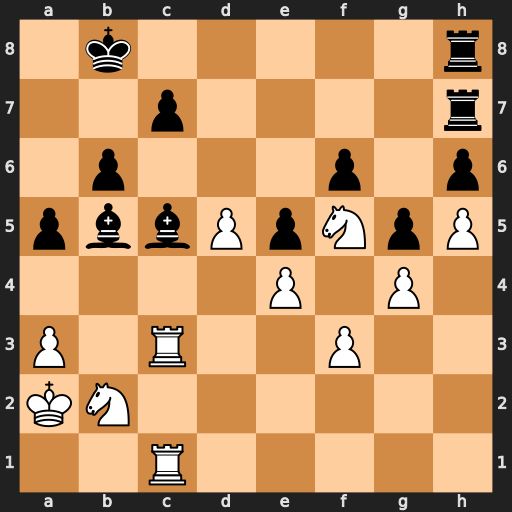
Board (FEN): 1k5r/2p4r/1p3p1p/pbbPpNpP/4P1P1/P1R2P2/KN6/2R5
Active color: w
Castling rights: -
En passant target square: -
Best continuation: Rb3 Bd7 Rxc5